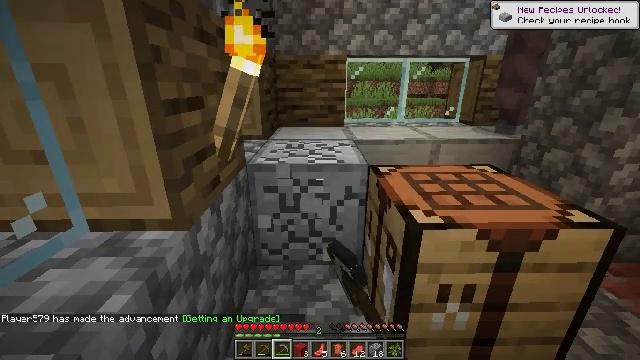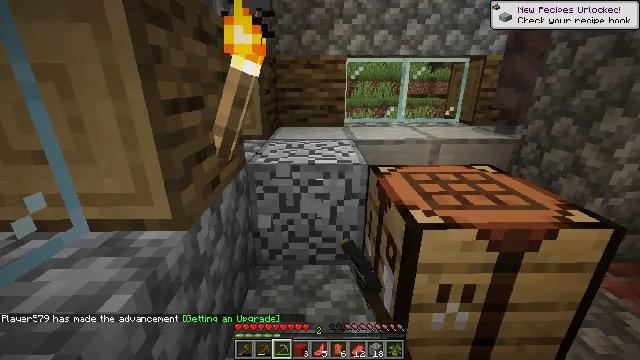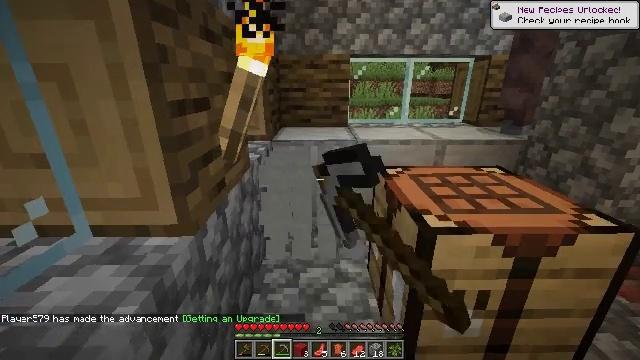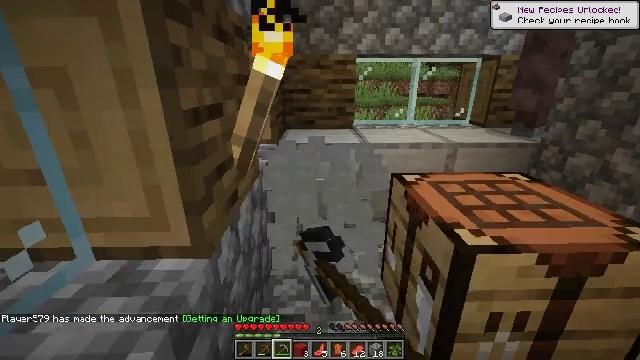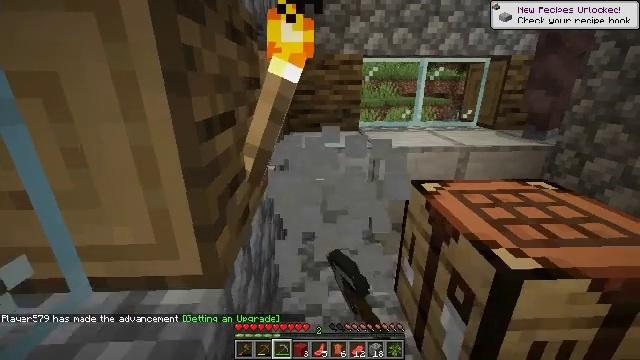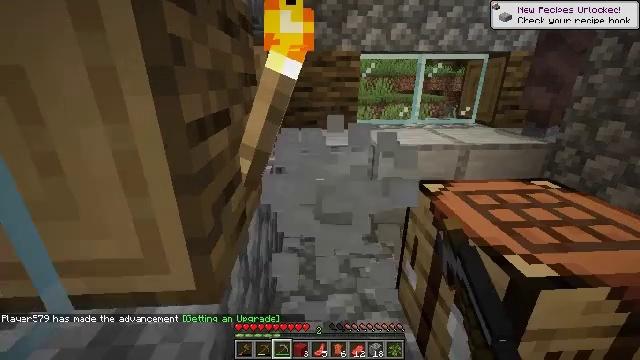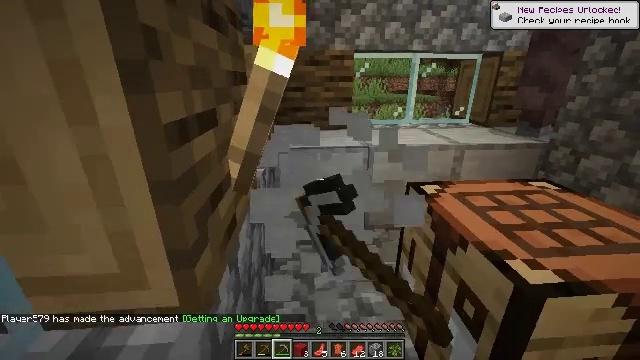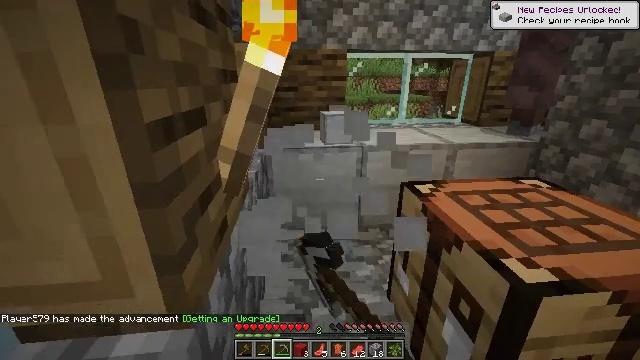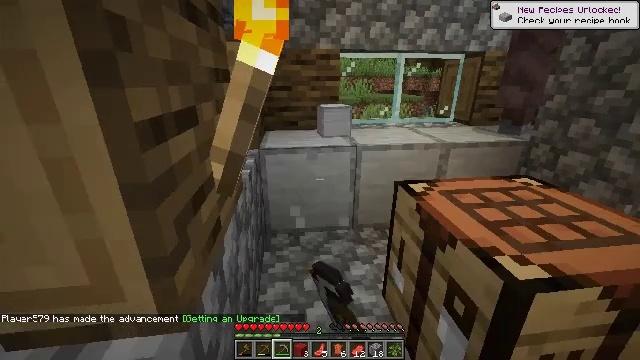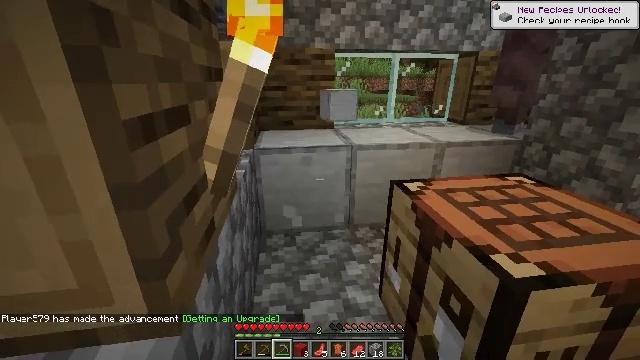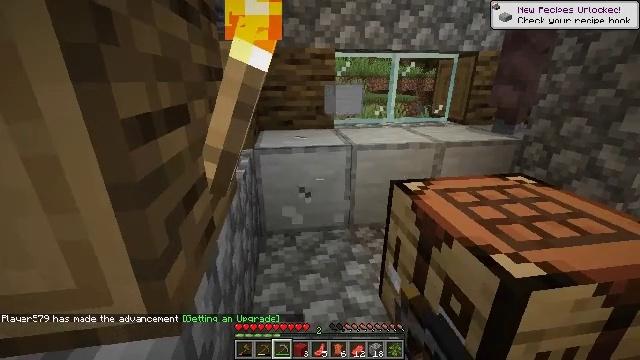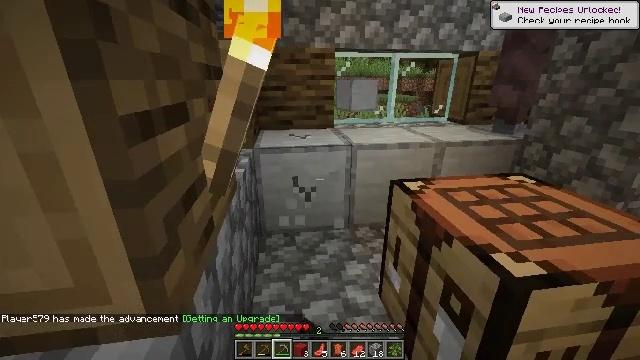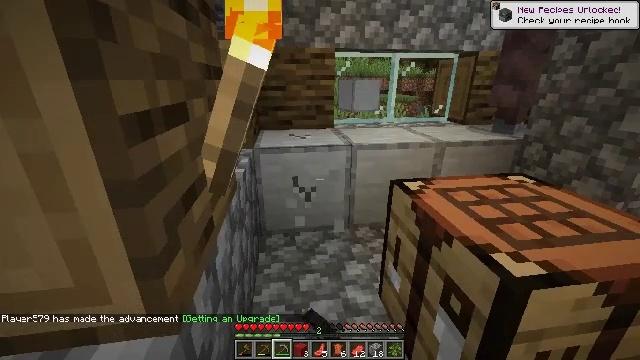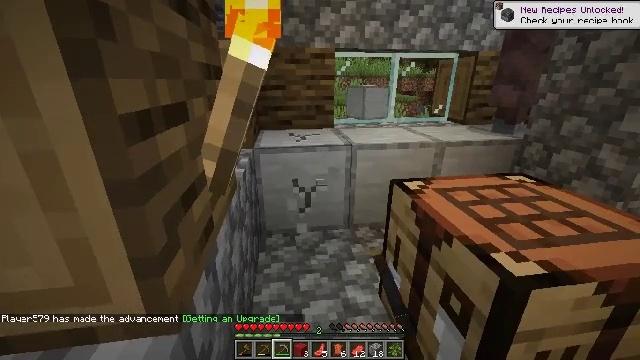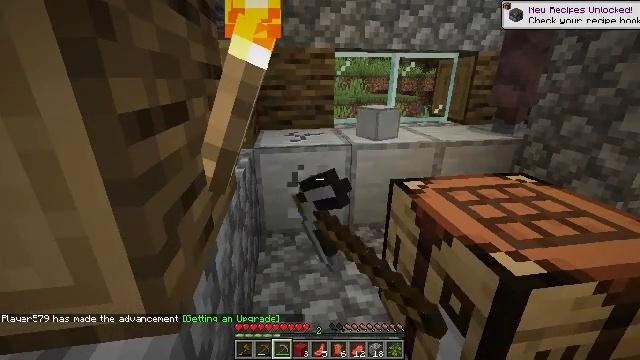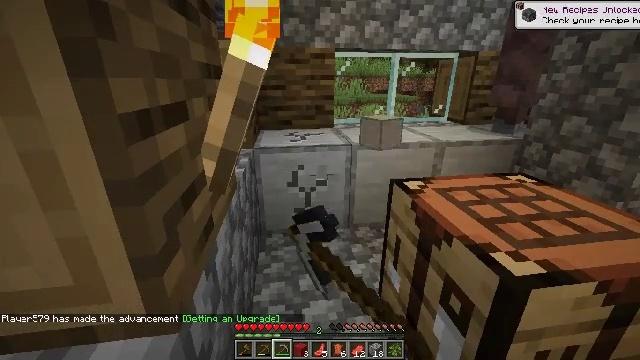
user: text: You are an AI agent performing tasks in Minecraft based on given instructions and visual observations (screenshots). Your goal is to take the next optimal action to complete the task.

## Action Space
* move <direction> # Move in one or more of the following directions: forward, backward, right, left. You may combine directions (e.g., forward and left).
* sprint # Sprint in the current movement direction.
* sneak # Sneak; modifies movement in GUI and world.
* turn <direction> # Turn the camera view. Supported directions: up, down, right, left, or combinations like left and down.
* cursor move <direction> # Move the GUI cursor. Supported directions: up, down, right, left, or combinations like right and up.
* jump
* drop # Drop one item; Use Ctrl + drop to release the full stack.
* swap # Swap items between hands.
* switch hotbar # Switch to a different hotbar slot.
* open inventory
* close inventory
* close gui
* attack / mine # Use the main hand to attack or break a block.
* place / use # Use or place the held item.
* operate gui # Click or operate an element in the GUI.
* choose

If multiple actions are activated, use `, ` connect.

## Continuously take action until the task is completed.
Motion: motion action
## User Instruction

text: Gather smooth stone from the ground.
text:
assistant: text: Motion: attack / mine
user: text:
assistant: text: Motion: move forward and move left, attack / mine
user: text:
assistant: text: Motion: move forward and move left, attack / mine
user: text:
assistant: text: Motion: move forward and move left, attack / mine
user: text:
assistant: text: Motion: turn right, attack / mine
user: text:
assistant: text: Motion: turn right, attack / mine
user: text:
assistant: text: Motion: turn right, attack / mine
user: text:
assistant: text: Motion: turn right, attack / mine
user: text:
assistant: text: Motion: turn right, attack / mine
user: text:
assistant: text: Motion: attack / mine
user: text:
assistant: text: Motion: attack / mine
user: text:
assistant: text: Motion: attack / mine
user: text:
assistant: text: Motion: attack / mine
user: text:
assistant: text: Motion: attack / mine
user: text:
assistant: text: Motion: attack / mine
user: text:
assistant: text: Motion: attack / mine
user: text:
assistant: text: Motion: attack / mine
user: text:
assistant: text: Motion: attack / mine
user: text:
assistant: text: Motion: attack / mine
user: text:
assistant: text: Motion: attack / mine
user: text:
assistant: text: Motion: attack / mine
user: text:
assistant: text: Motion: attack / mine
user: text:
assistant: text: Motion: attack / mine
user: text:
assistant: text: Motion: move forward, attack / mine
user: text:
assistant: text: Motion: move forward, attack / mine
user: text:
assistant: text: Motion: move forward, attack / mine
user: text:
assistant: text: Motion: move forward, turn right and down, attack / mine
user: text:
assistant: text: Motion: move forward and move left, turn right and down, attack / mine
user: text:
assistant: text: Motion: move forward and move left, turn right, attack / mine
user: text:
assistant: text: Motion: move forward and move left, turn right, attack / mine